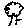
Label: tree